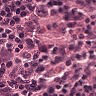
Metastatic tissue present: no